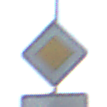
Verkehrszeichen: Vorfahrtsstrasse
Zusatzzeichen unten: VerlaufVorfahrtsstrasse6
Umgebung: Outdoor, Nature
Tageszeit: MorningAfternoon
Wetter: PartlyCloudy
Licht: Natural
Jahreszeit: NotSpecified
Kontrast: HighContrast